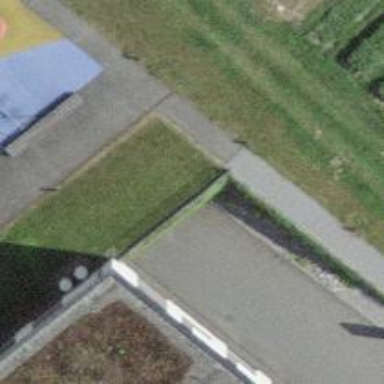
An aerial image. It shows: Set of steps on the road.